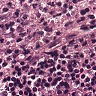
Metastatic tissue present: no